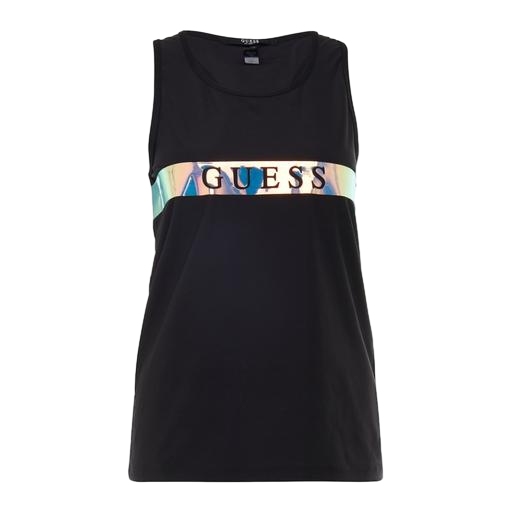
branded tank-top, active tank, multicolor pro tank top, white background